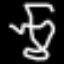
Label: squiggle